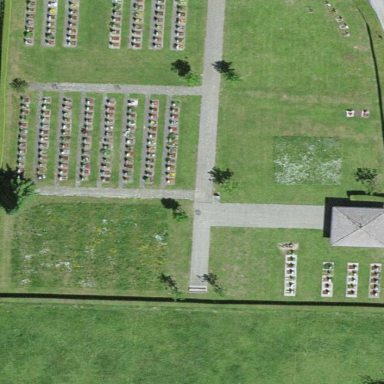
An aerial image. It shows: Cemetery.